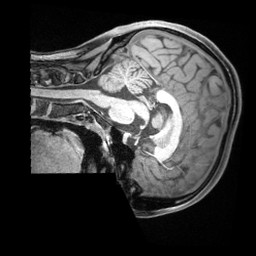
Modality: T1w
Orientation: sagittal
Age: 24
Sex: female
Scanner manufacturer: siemens
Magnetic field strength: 3 T
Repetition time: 1.68 s
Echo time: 0.00188 s